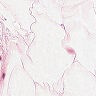
Metastatic tissue present: no